Question: What is the value of the measurement in the image?
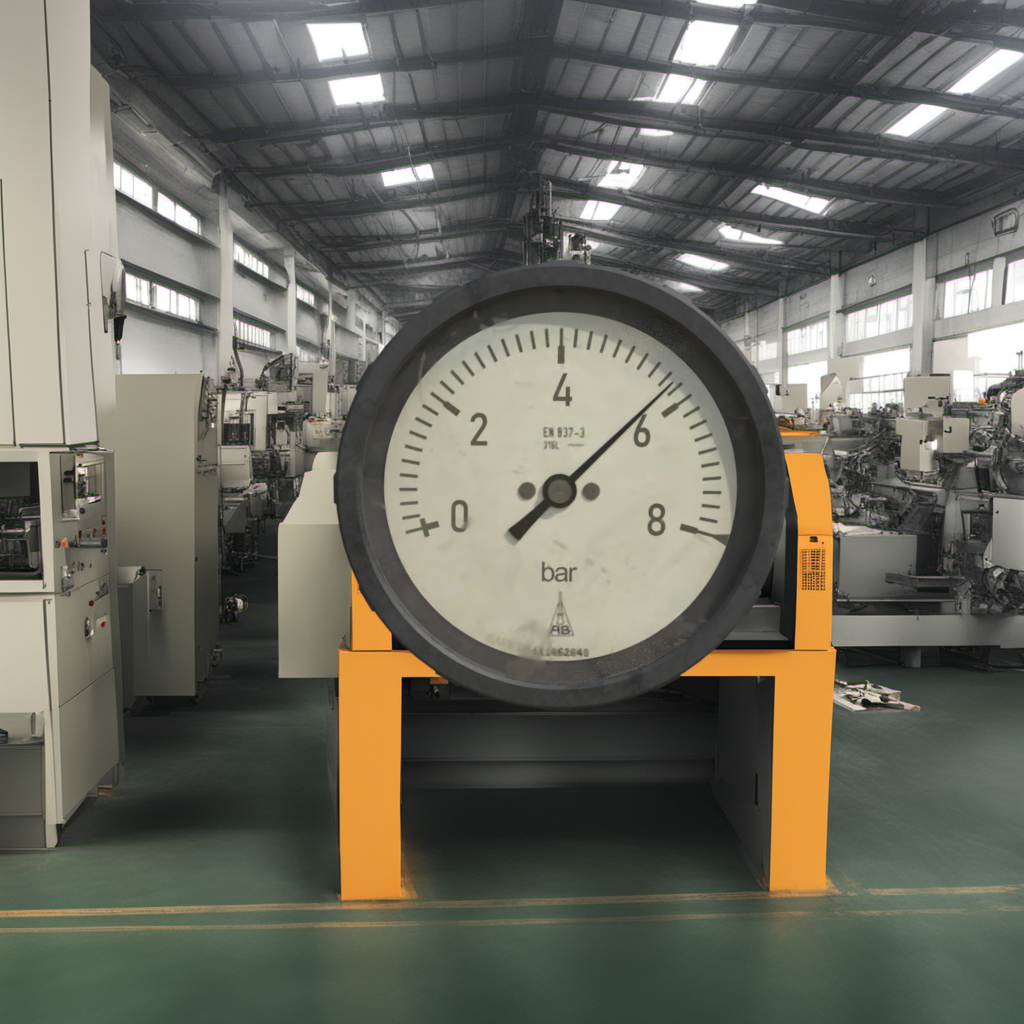
Answer: The result is 5.68
Question: What is the value range of the measurement in the image?
Answer: The range is from 0 to 8
Question: What is the minimum and maximum reading range of the measurement in the image?
Answer: The minimum value is 0 and the maximum value is 8